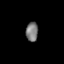
Tissue: prostate
Cell type: Fibroblasts
Senescence score: 0.7294
Nuclear area (px): 228
Mean DAPI intensity: 122.018